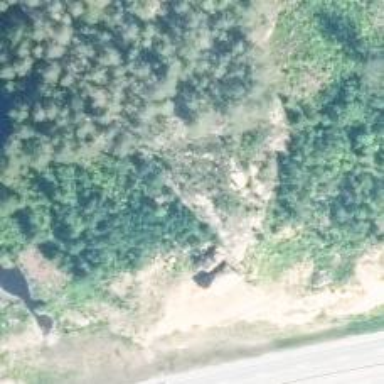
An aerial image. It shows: Cliff in nature.